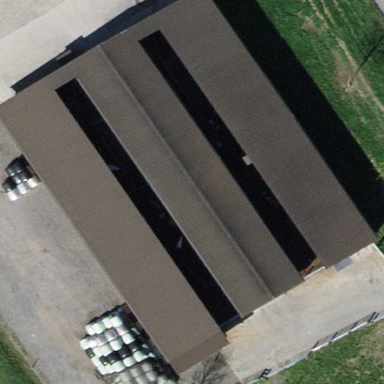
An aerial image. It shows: Gabled roof on farm auxiliary building.